Question: Here's a simplified version of a database model I'm currently working with:

Quick explanation of the domain:
- - -
I currently have an 'ON DELETE CASCADE' on the FK between Customer and Store. That is, customers of a store are deleted when the store is deleted. I also have an 'ON DELETE CASCADE' on the FK between Discount Category and Store. That is, discount categories of the store are deleted when the store is deleted.
Consider now the case where a store owner wants to remove a discount category. I would like to setup an 'ON DELETE SET NULL' on the FK between Customer and Discount Category.
If I try to do this in SqlServer it complains with the usual 'multiple cascade paths' issue.
Question: Is there any elegant way to remodel this problem so that customers are removed from a discount category (i.e. set the FK to null) when that discount category is deleted, whilst still keeping my other cascade relationships? Assume that I can't move away from SqlServer.
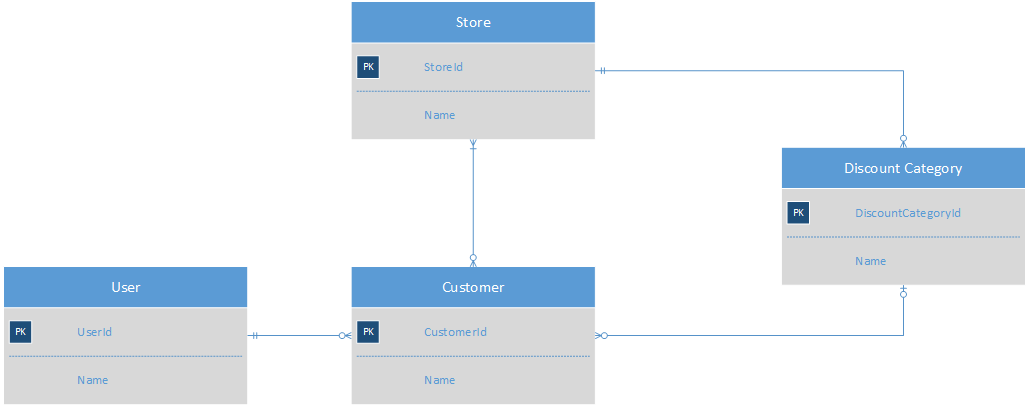
Answer: You can implement ON CASCADE DELETE via an INSTEAD OF DELETE trigger, which will work even when there are multiple cascading paths.
Here is a "template":
'''
CREATE TRIGGER PARENT_TRIGGER ON PARENT_TABLE INSTEAD OF DELETE AS
BEGIN
SET NOCOUNT ON;
DELETE FROM CHILD_TABLE
WHERE EXISTS (
SELECT * FROM deleted
WHERE CHILD_TABLE.PK = deleted.PK
);
-- You can DELETE from other child table here, etc...
END
GO
'''
Please note that you won't be able to mix declarative cascade and trigger - you'll need to implement triggers all the way down.